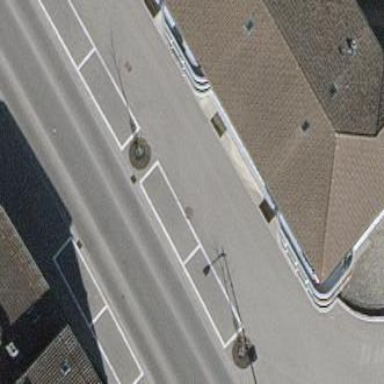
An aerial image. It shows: Parking lane area.